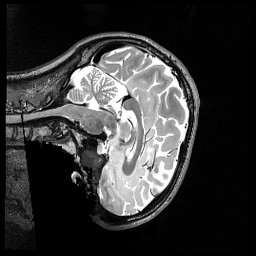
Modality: T2w
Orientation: sagittal
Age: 22
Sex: female
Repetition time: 3.2 s
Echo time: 0.563 s